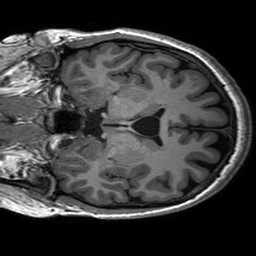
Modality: T1w
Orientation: coronal
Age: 22
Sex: female
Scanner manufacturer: siemens
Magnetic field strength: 3 T
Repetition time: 2.53 s
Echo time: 0.00227 s